Interaction volume radius: 5 \u00c5
Interaction volume height: 25 \u00c5
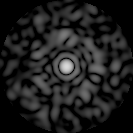
Disorder parameter: 0.8455